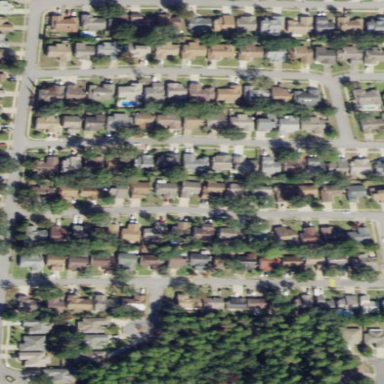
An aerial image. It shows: Residential area composed of single-family homes.